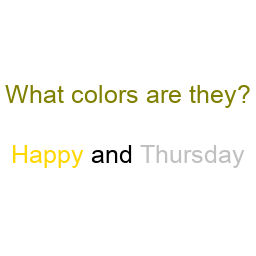
Color: gold, silver
Background color: white
Question text color: olive